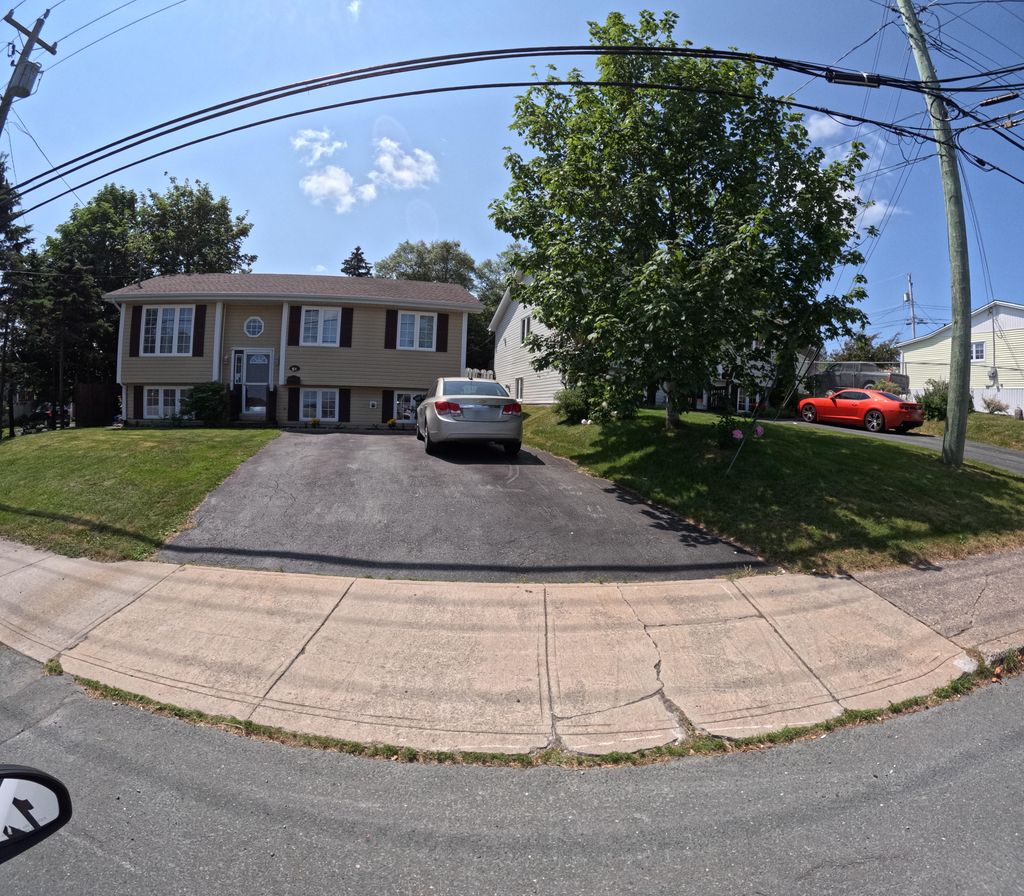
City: st_johns